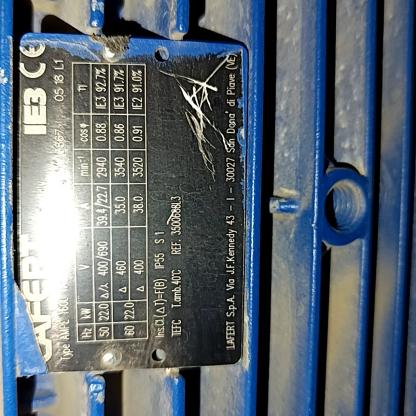
Klasa: tabliczka-znamionowa